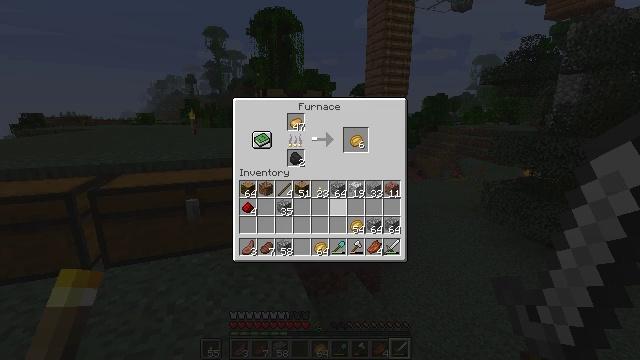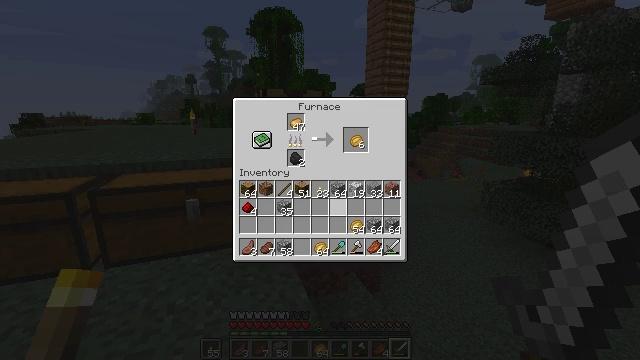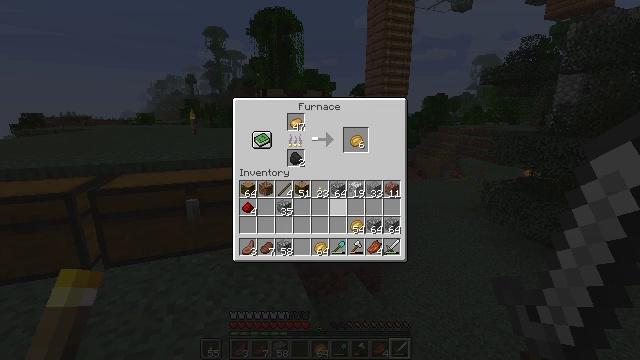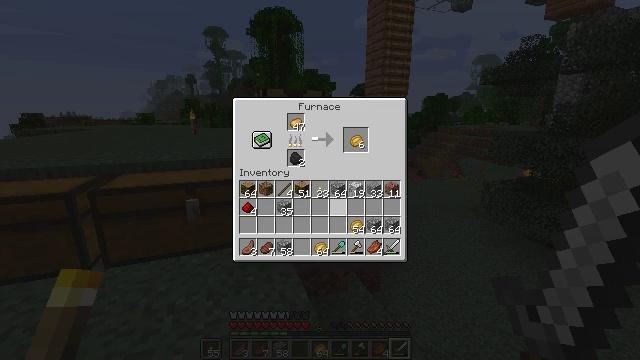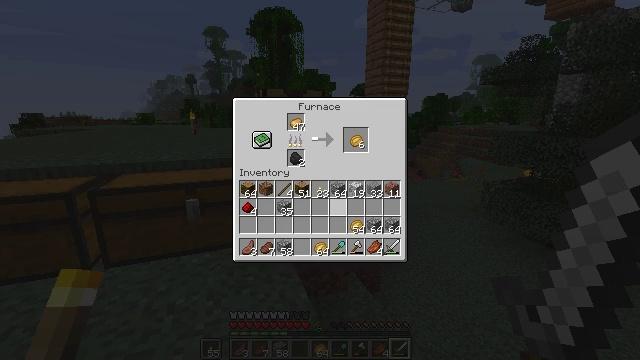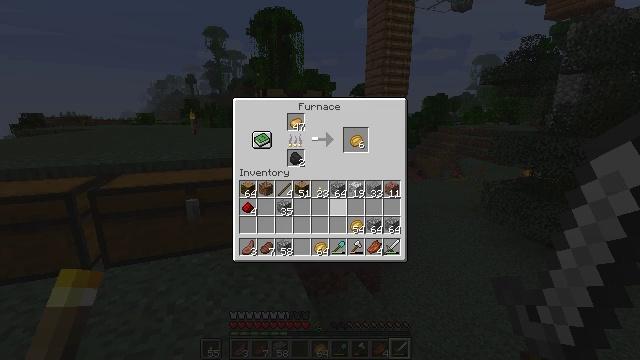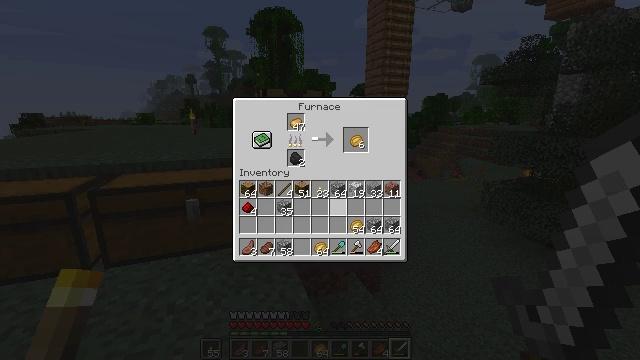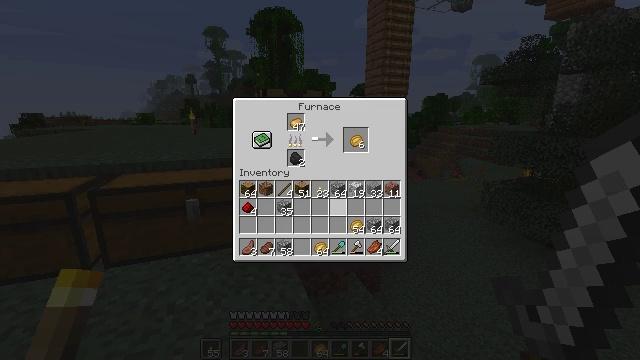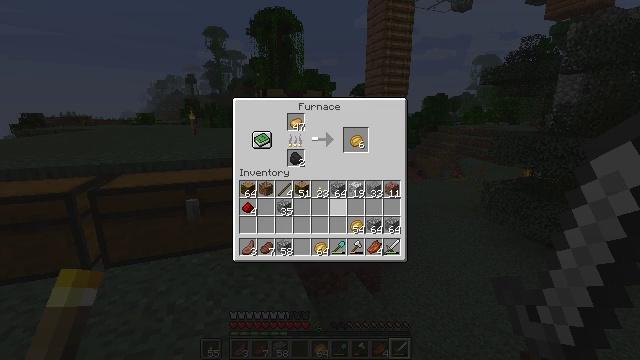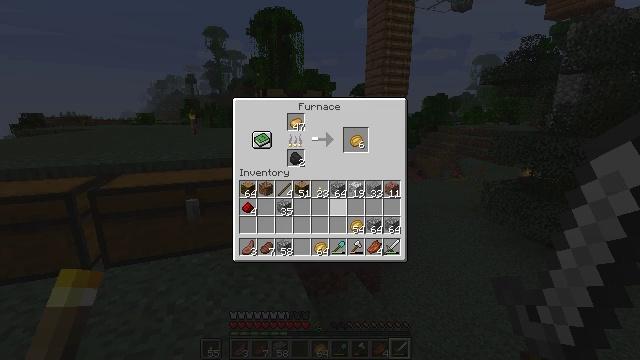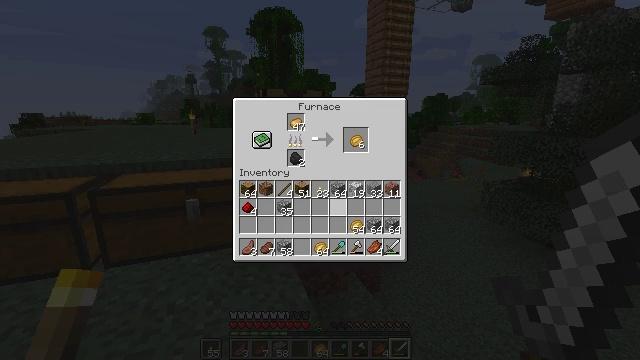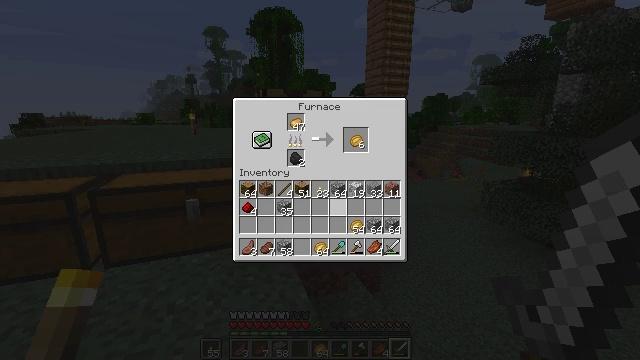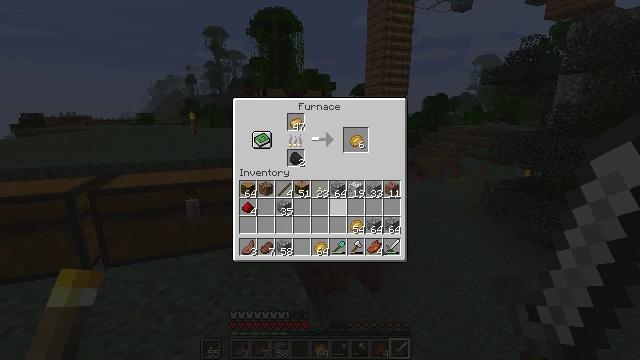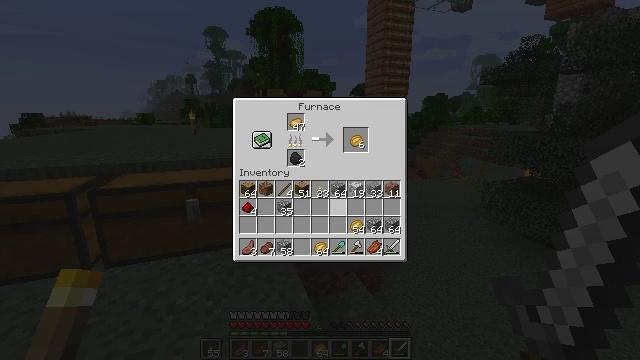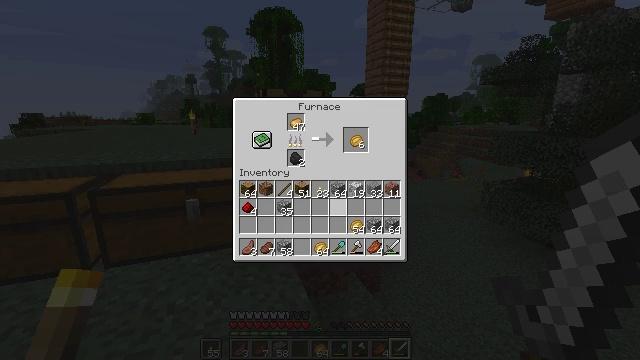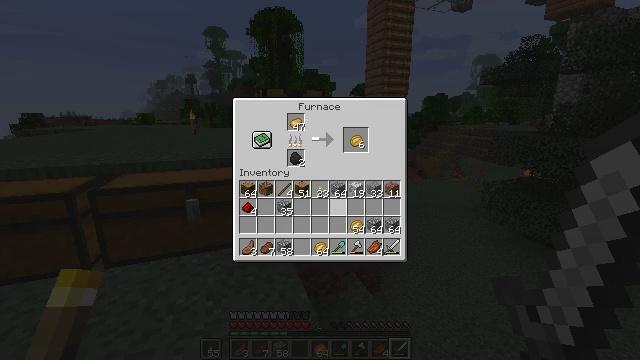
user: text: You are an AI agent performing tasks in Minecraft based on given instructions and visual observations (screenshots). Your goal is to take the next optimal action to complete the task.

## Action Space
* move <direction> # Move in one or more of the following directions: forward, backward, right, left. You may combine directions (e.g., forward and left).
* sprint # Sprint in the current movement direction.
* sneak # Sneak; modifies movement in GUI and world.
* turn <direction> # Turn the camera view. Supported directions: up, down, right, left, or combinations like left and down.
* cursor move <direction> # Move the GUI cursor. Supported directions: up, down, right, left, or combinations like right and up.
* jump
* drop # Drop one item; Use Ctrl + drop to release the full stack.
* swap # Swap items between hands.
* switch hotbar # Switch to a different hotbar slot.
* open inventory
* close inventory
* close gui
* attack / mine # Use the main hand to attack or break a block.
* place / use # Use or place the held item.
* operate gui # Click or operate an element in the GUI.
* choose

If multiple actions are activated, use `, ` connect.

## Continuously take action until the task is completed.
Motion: motion action
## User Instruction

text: Cook a potato in the furnace.
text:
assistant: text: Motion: no_op
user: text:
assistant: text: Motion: no_op
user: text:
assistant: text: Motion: no_op
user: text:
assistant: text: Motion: no_op
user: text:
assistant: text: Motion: no_op
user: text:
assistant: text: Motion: no_op
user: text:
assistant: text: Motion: no_op
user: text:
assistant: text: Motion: no_op
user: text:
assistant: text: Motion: no_op
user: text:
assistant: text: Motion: no_op
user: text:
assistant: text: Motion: no_op
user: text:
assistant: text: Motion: no_op
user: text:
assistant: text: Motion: no_op
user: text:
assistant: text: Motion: no_op
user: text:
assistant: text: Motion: no_op
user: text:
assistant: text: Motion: no_op
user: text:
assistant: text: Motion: no_op
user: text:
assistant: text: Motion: no_op
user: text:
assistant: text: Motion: no_op
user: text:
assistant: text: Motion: no_op
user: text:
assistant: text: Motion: no_op
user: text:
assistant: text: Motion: no_op
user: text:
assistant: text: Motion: no_op
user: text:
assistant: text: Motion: no_op
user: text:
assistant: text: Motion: no_op
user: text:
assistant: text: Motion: no_op
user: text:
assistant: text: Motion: no_op
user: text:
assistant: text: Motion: no_op
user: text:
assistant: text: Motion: no_op
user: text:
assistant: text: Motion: no_op